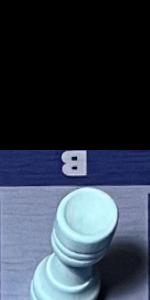
Label: Rook_White